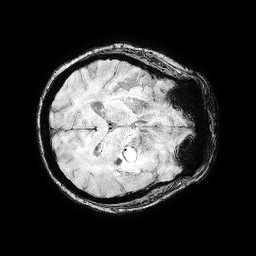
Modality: SWI
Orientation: axial
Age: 67
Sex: female
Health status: ill
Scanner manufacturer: philips
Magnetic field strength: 3 T
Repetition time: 0.031 s